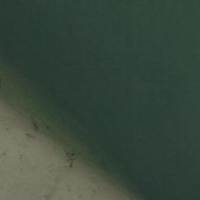
EUNIS habitat code: 15
Species observed at this site:
Numenius arquata
Tachybaptus ruficollis
Anas acuta
Podiceps cristatus
Motacilla cinerea
Fulica atra
Anas crecca
Anas platyrhynchos
Botaurus stellaris
Aythya ferina
Larus canus
Aythya fuligula
Bucephala clangula
Aegithalos caudatus
Tadorna tadorna
Gallinago gallinago
Passer montanus
Chroicocephalus ridibundus
Phalacrocorax carbo
Gallinula chloropus
Cygnus olor
Ardea alba
Spatula clypeata
Mareca strepera
Egretta garzetta
Mergus merganser
Milvus milvus
Certhia familiaris
Anser anser
Accipiter nisus